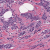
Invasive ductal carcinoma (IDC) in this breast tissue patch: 1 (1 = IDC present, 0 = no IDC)